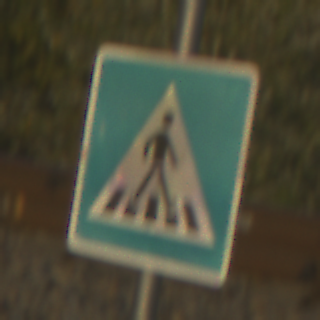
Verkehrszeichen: FussgaengerueberwegLinks
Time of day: SunriseSunset
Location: Outdoor (RoadRail)
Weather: Clear
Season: NotSpecified
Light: Natural